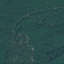
Label: Forest